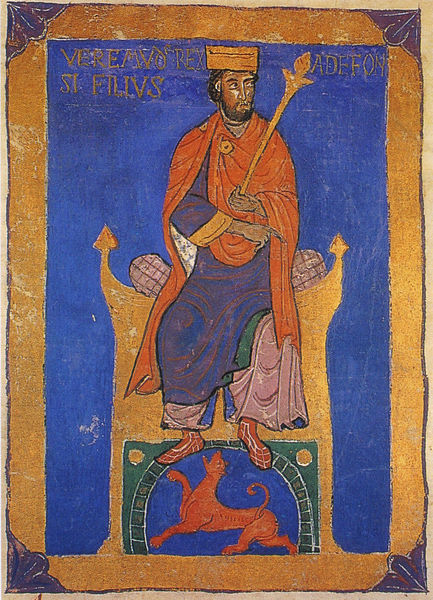
Titel: Tumbo A
Institution: Santiago de Compostela, Archivo de la Catedral
Schlagwörter: blau, ocker, rot, gewand, krone, stab, kissen, könig, thron, löwe, buchmalerei